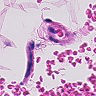
Metastatic tissue present: no